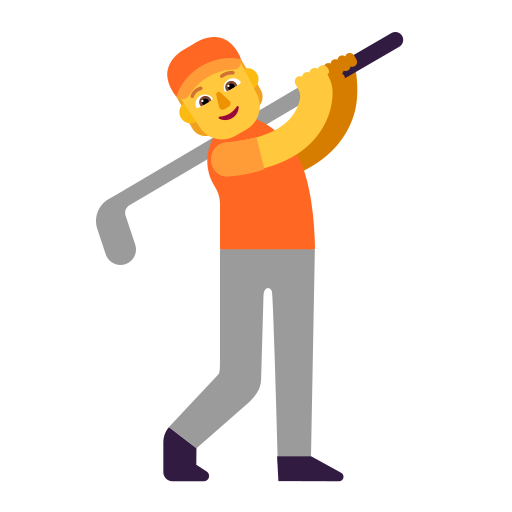
person golfing flat default